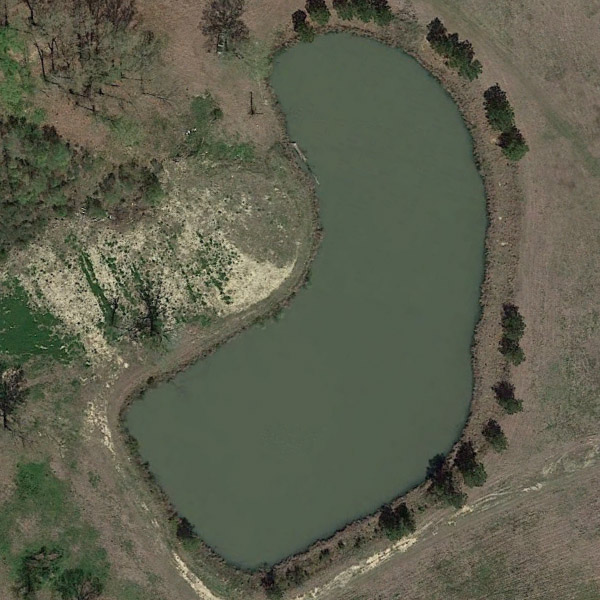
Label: Pond